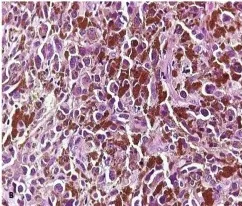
High-power view illustrating the cytologic features of the tumor cells, hematoxylin-eosin, x400.
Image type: pathology (h&e)